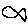
Label: fish